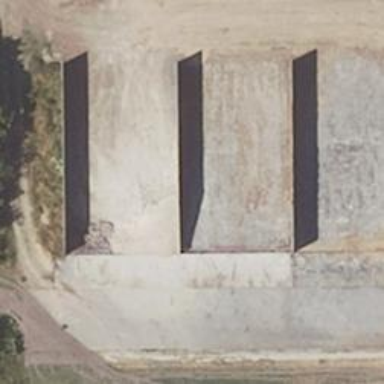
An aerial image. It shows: Storage tank that is man-made.